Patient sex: M
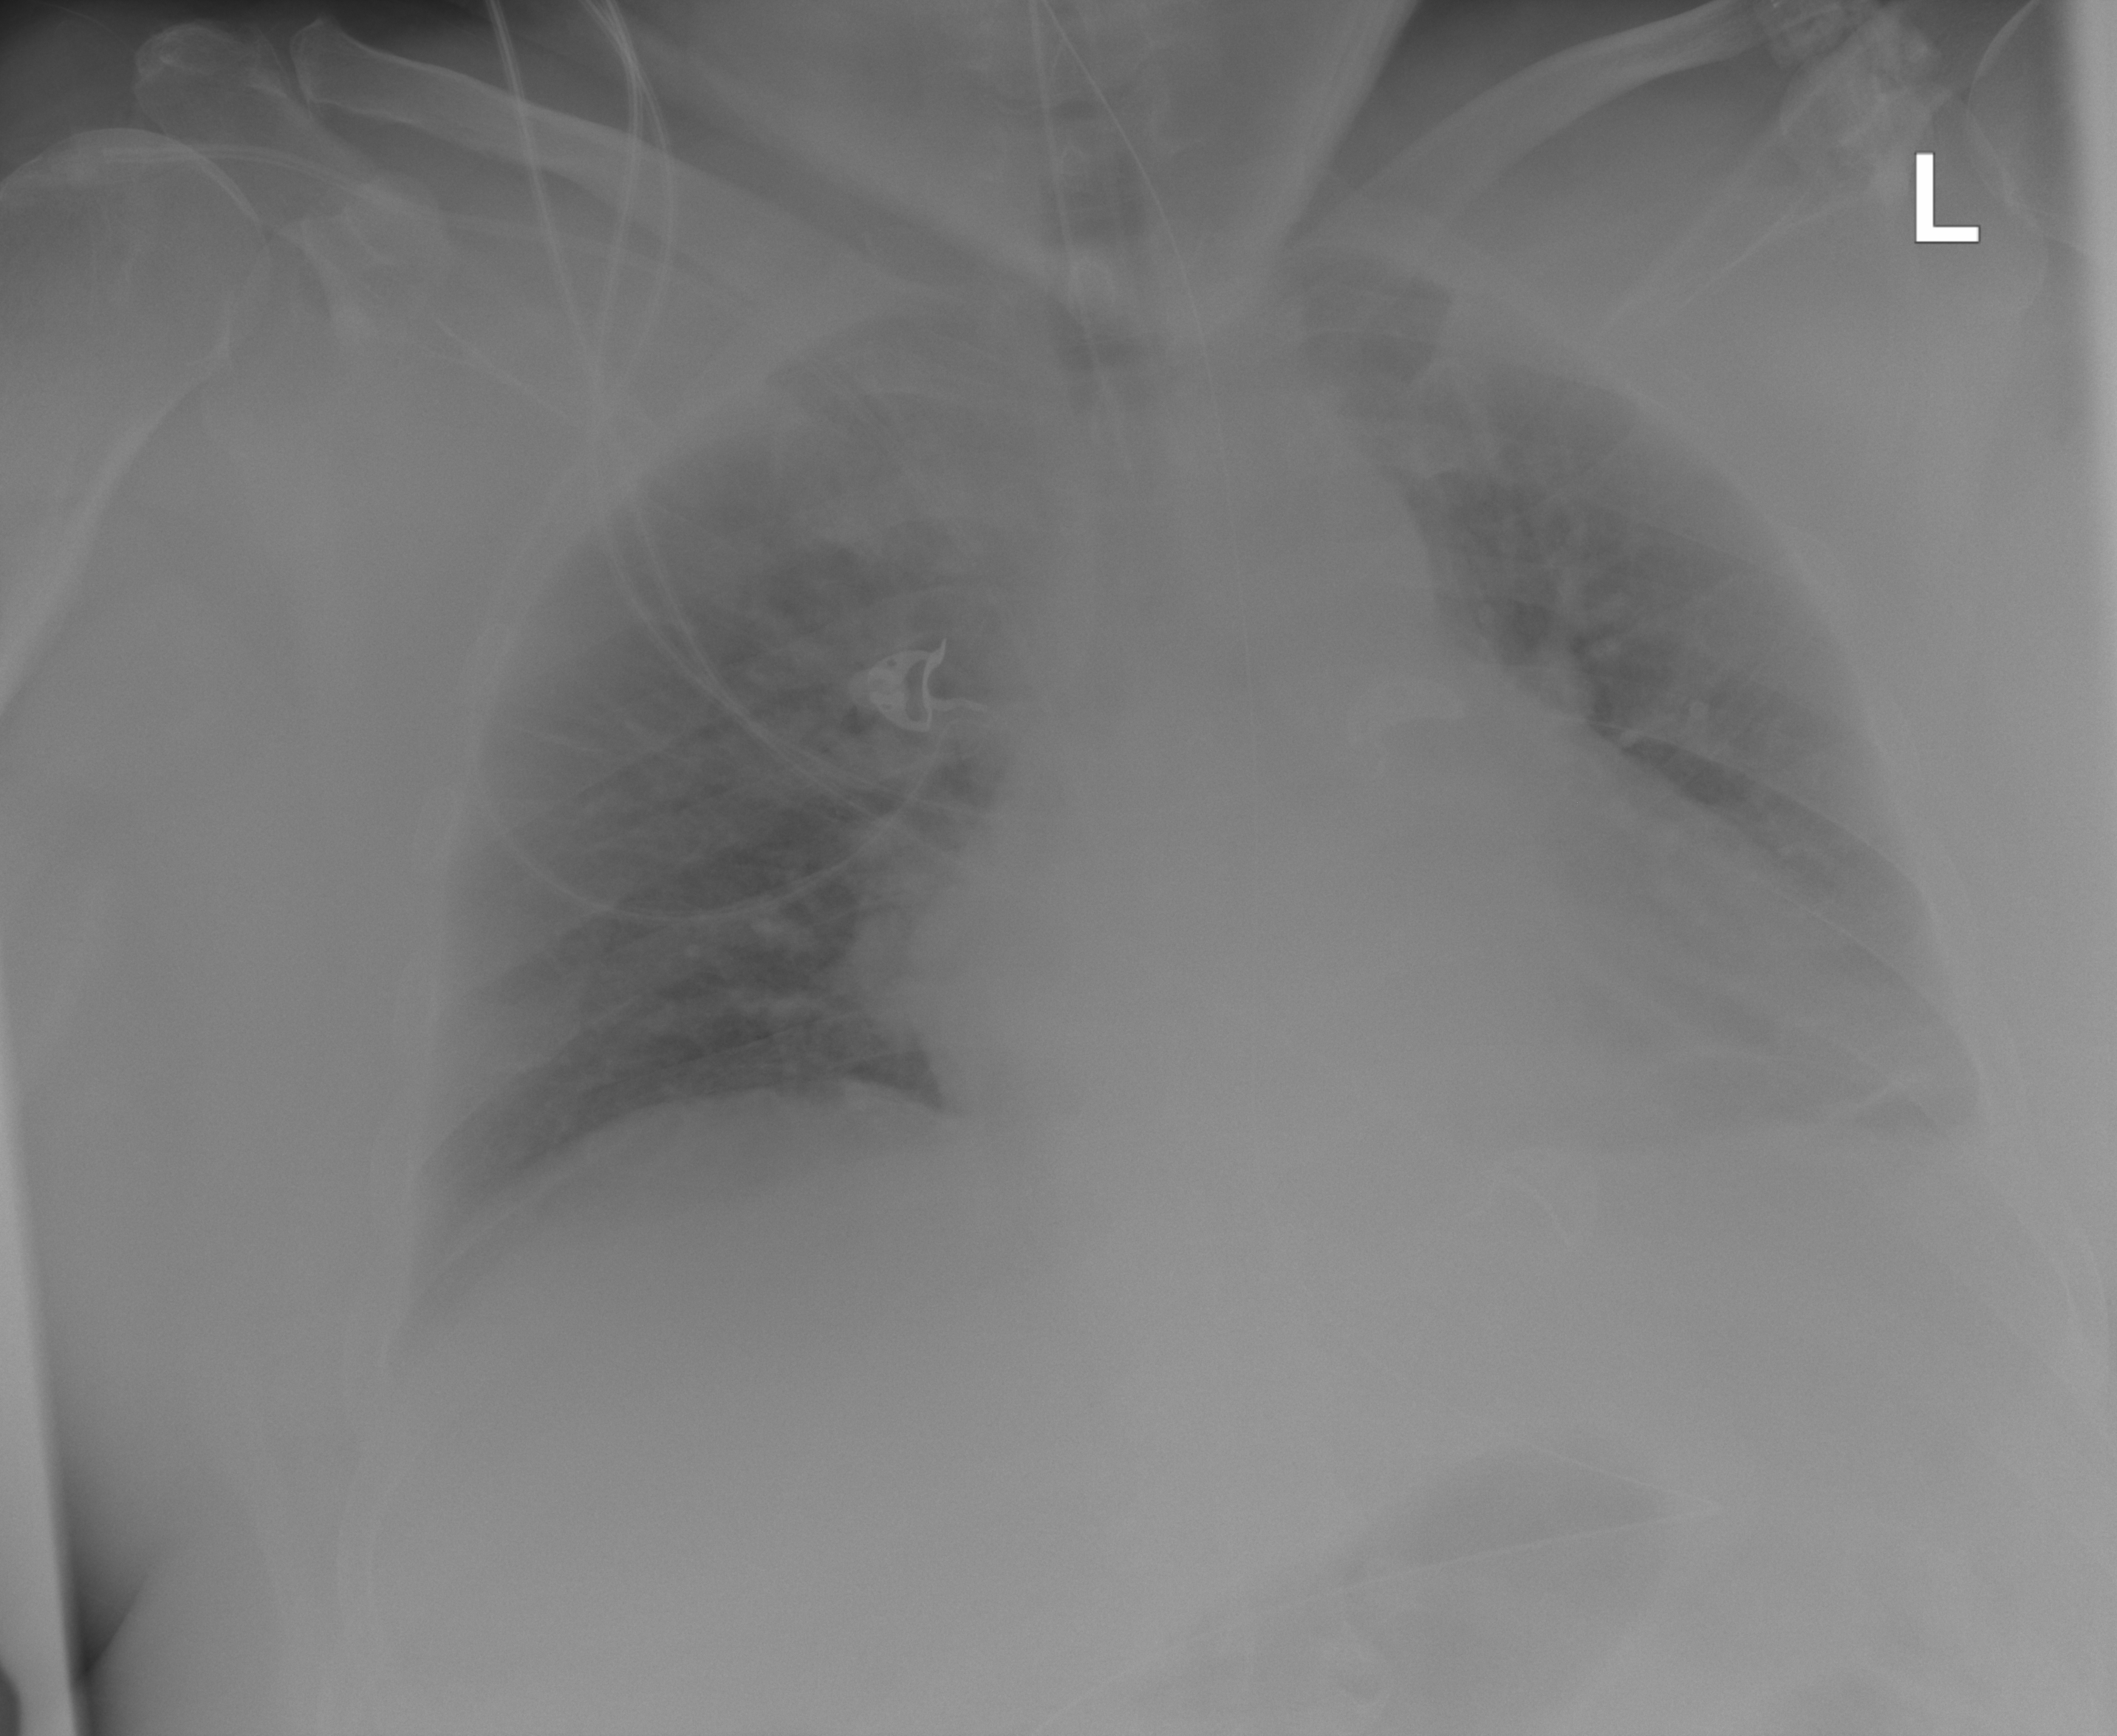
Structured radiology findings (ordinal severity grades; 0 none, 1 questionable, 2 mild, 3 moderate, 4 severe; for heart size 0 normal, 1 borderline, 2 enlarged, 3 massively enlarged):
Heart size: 1
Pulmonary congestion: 2
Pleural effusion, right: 0
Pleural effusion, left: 0
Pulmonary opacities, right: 2
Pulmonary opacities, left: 2
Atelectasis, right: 2
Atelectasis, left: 2